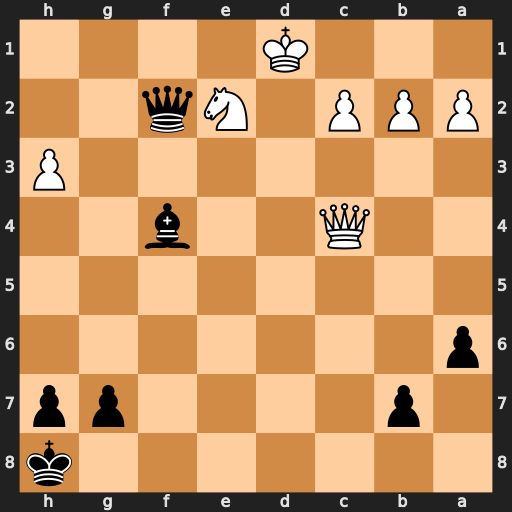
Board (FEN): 7k/1p4pp/p7/8/2Q2b2/7P/PPP1Nq2/3K4
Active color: b
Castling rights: -
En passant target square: -
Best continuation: Qf1#